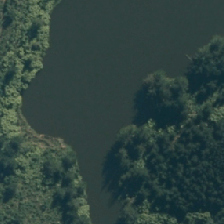
Land cover: lake_pond